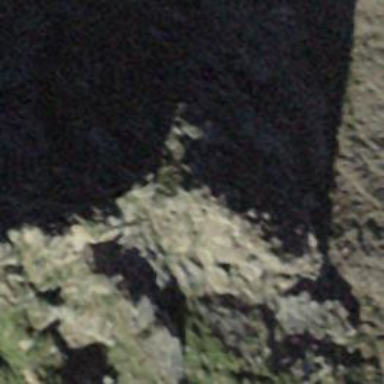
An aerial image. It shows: Cliff in nature.